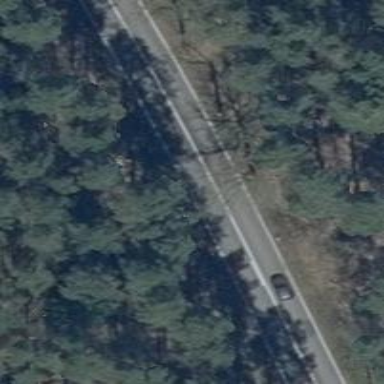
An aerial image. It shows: Secondary road with asphalt surface.